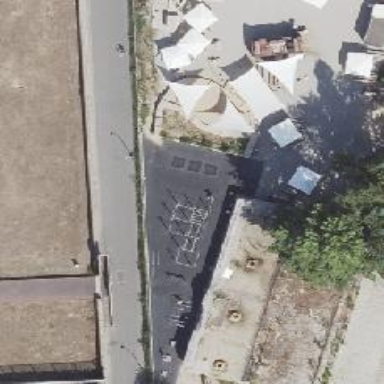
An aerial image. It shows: Fitness station in leisure land area.